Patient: sex M, age 54
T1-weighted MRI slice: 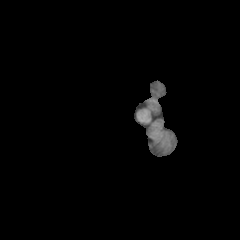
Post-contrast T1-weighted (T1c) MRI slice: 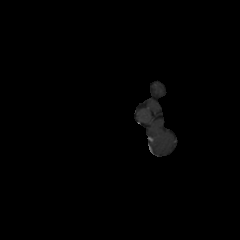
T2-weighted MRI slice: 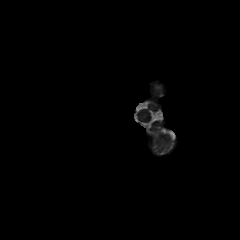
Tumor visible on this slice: no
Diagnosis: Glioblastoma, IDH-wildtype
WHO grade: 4